Field crop: maize
Growth stage: 2
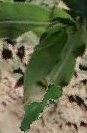
Species: maize